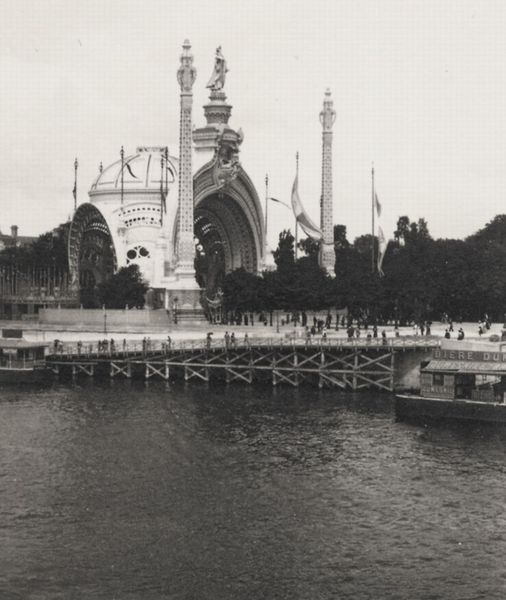
Titel: Porte Monumentale, der Haupteingang zur Ausstellung
Künstler: Francois Emile Zola
Schlagwörter: adler, baum, himmel, meer, wasser, weiß, bäume, fluss, menschen, see, ufer, frankreich, grau, holz, paris, schwarz, säulen, anlage, gebäude, haus, park, architektur, stein, spiegelung, brücke, kanal, kirche, figur, oper, wald, boot, oval, rund, turm, skulptur, statue, schiff, wellen, ansicht, bogen, fahnen, flagge, mast, platz, hafen, seine, anleger, kai, kuppel, masten, steg, foto, fotografie, photographie, moschee, türme, torbogen, gestade, form, schwarzweiß, kunst, menschenmenge, photo, ausstellung, öffnung, arabisch, konstruktion, obelisk, tempel, muschel, pavillon, flaggen, wien, zierde, london, weltausstellung, aufnahme, auster, zelt, grabmal, pont, monument, minarett, windstill, obelisken, touristen, öffentlich, minarette, gewässe, indisch, barkasse, besichtigen, attraktion, grau himmel, philaster, grand palais, 20. jahrhundert, biere